Field crop: maize
Growth stage: 2
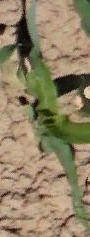
Species: maize